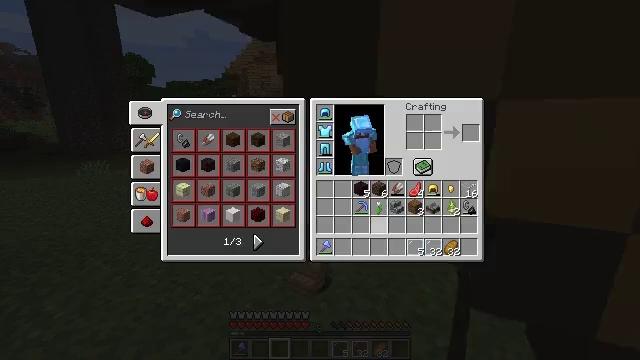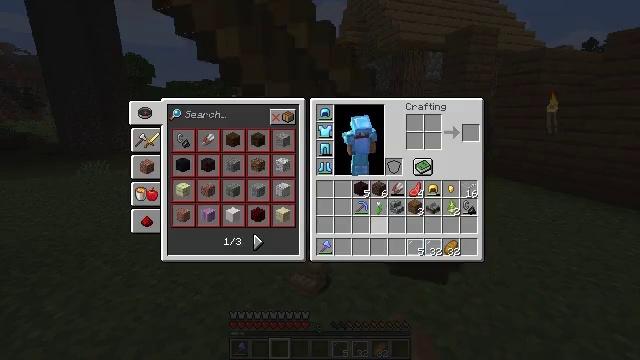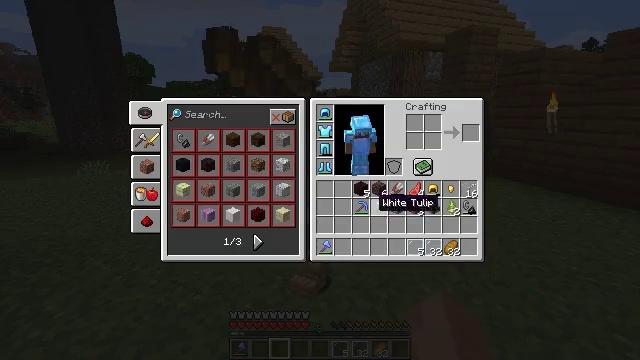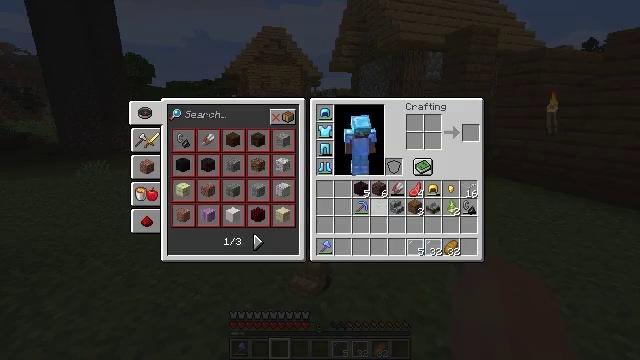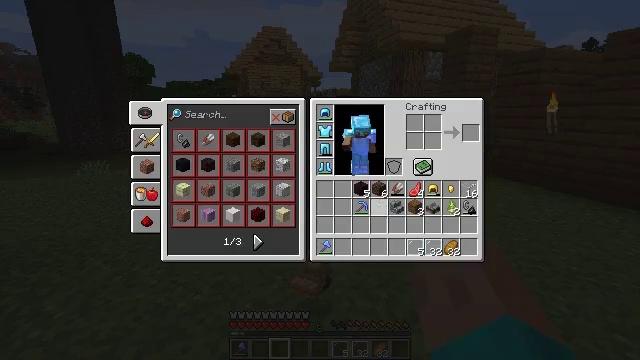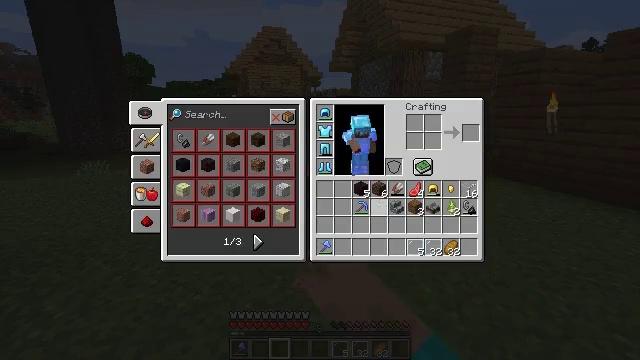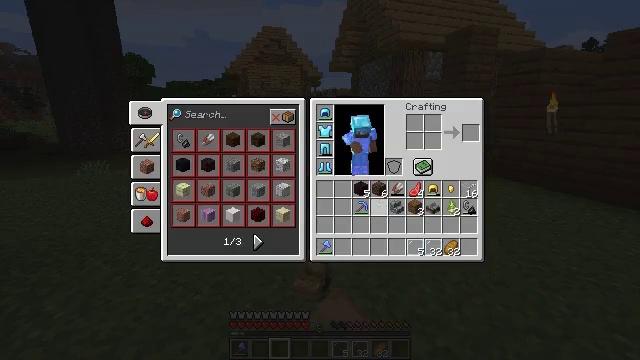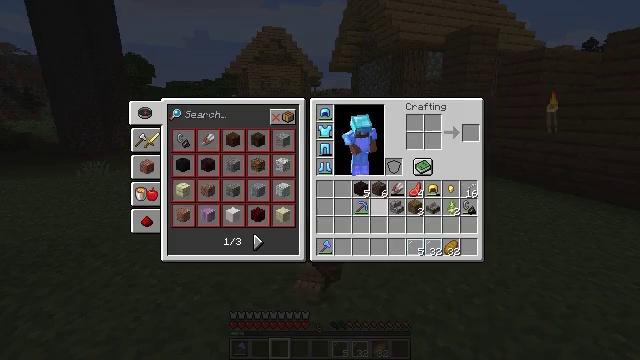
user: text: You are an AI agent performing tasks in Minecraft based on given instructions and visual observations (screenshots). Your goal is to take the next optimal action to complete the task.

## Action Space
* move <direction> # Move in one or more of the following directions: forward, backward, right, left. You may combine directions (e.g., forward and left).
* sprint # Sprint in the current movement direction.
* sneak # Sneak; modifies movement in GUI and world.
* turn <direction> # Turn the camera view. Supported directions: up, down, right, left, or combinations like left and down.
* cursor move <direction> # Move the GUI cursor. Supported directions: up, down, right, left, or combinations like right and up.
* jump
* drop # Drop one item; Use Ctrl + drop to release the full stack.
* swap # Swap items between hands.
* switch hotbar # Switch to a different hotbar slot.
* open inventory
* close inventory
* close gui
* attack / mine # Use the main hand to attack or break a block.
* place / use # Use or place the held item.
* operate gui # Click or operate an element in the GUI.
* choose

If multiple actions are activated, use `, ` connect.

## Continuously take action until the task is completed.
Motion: motion action
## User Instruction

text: Remove a white tulip from the inventory.
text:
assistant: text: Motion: sprint, drop, open gui
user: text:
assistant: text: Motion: sprint
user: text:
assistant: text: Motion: sprint, drop
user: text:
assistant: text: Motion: sprint, drop
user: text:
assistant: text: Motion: sprint, drop
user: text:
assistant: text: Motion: sprint
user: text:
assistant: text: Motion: sprint, drop
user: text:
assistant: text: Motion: sprint, drop